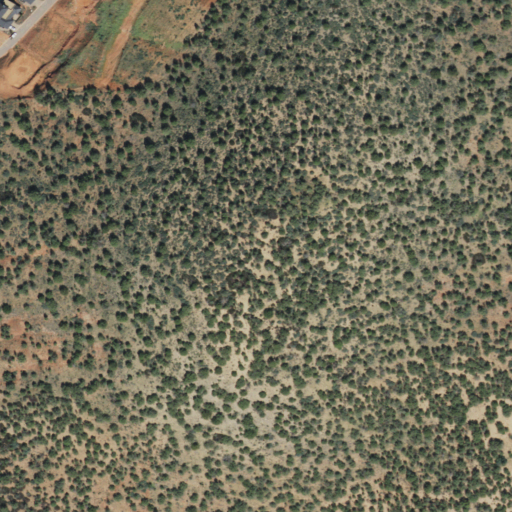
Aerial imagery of mountain in Arizona named Grassy Knolls containing shrub and evergreen forest